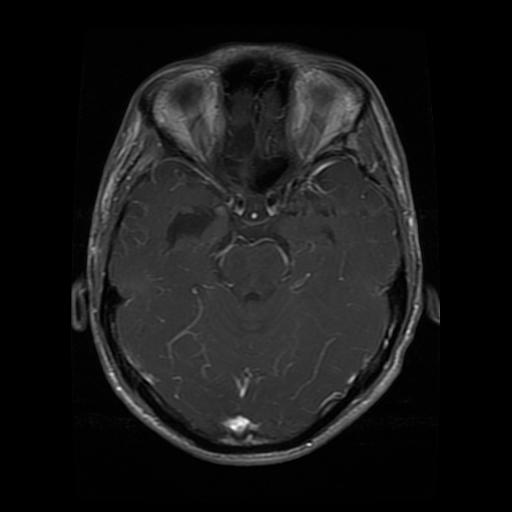
Label: glioma